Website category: restaurant
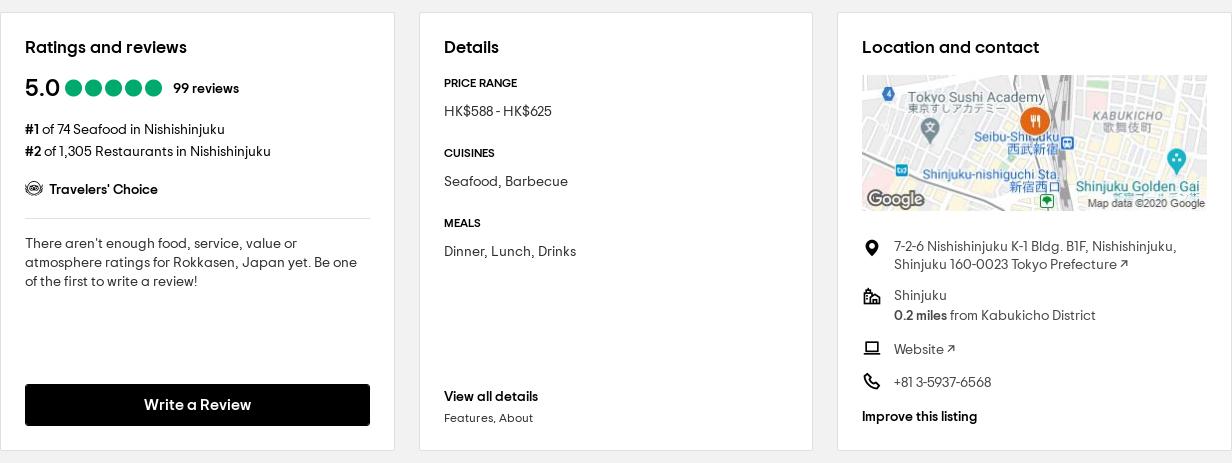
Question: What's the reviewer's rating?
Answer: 5.0

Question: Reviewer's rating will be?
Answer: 5.0

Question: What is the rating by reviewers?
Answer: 5.0

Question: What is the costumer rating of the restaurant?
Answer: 5.0

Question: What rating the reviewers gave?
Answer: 5.0

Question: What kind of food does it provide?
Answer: Seafood, Barbecue

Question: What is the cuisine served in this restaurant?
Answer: Seafood, Barbecue

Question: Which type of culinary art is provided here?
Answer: Seafood, Barbecue

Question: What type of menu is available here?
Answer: Seafood, Barbecue

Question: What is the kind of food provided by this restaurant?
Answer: Seafood, Barbecue

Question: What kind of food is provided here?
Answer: Seafood, Barbecue

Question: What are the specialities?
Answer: Seafood, Barbecue

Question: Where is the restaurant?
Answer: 7-2-6 Nishishinjuku K-1 Bldg. B1F, Nishishinjuku, Shinjuku 160-0023 Tokyo Prefecture

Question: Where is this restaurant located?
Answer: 7-2-6 Nishishinjuku K-1 Bldg. B1F, Nishishinjuku, Shinjuku 160-0023 Tokyo Prefecture

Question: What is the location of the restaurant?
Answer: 7-2-6 Nishishinjuku K-1 Bldg. B1F, Nishishinjuku, Shinjuku 160-0023 Tokyo Prefecture

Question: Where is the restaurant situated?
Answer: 7-2-6 Nishishinjuku K-1 Bldg. B1F, Nishishinjuku, Shinjuku 160-0023 Tokyo Prefecture

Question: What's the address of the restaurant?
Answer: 7-2-6 Nishishinjuku K-1 Bldg. B1F, Nishishinjuku, Shinjuku 160-0023 Tokyo Prefecture

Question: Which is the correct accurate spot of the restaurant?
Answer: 7-2-6 Nishishinjuku K-1 Bldg. B1F, Nishishinjuku, Shinjuku 160-0023 Tokyo Prefecture

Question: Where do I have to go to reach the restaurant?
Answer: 7-2-6 Nishishinjuku K-1 Bldg. B1F, Nishishinjuku, Shinjuku 160-0023 Tokyo Prefecture

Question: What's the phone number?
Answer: +81 3-5937-6568

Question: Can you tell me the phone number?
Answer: +81 3-5937-6568

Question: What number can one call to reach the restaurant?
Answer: +81 3-5937-6568

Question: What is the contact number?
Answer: +81 3-5937-6568

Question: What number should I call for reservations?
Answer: +81 3-5937-6568

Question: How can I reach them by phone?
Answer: +81 3-5937-6568